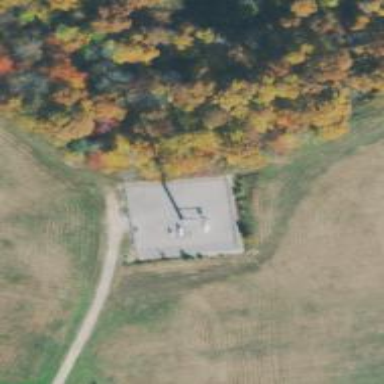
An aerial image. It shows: Communication mast tower.